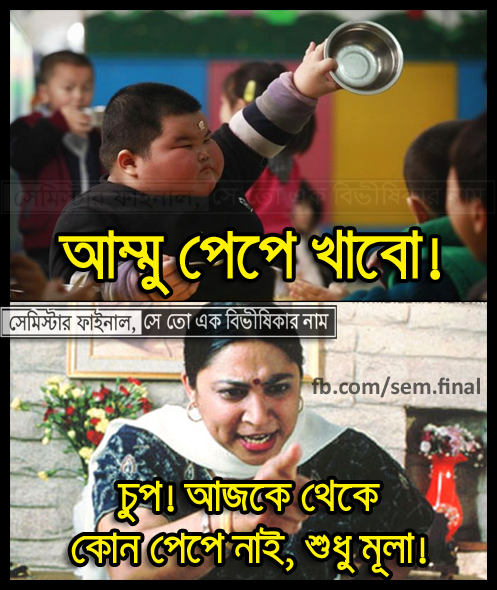
Text: আম্মু পেপে খাবো! চুপ! আজকে থেকে কোন পেপে নাই, শুধু মূলা!
Label: Non Hate